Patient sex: F
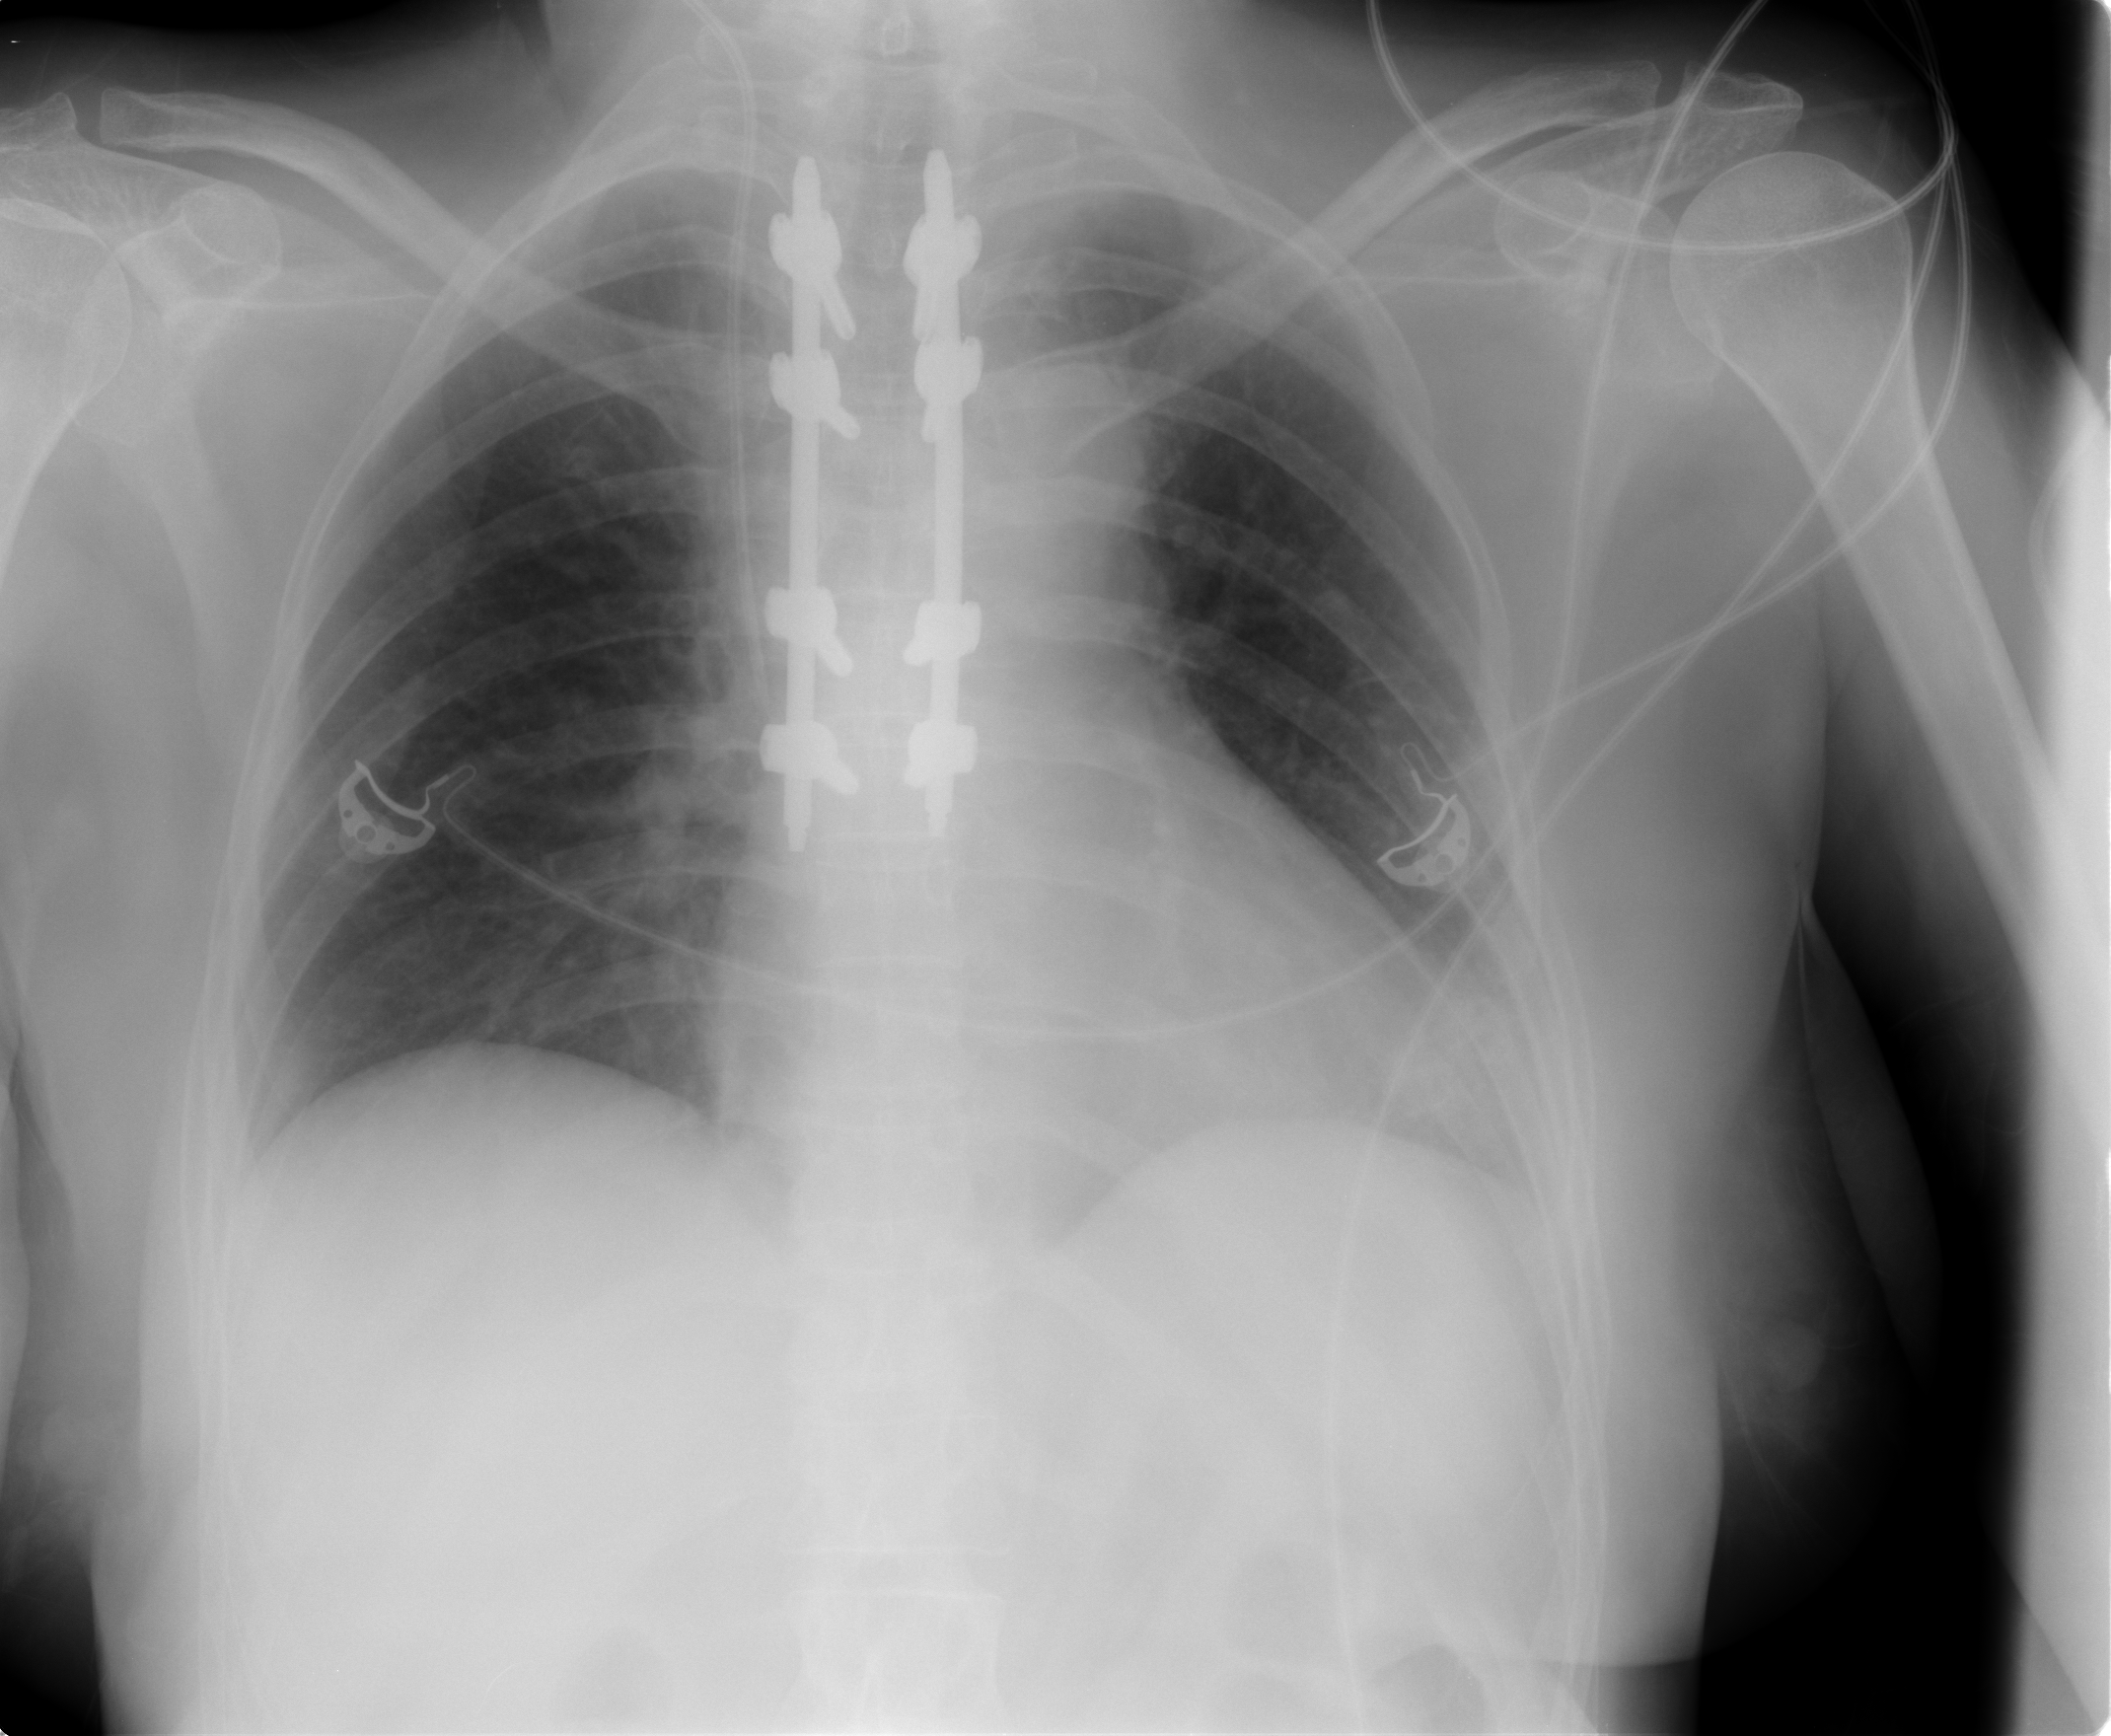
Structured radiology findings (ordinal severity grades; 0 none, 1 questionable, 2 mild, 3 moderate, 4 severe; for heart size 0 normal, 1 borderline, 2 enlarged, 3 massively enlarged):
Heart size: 1
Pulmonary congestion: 0
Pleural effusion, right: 0
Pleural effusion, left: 0
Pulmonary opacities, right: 0
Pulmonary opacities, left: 1
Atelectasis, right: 0
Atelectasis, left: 0